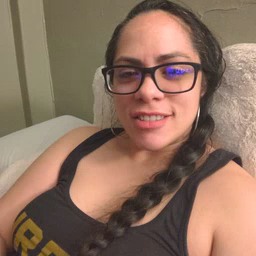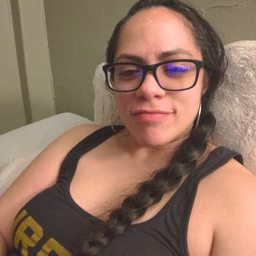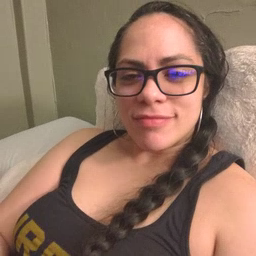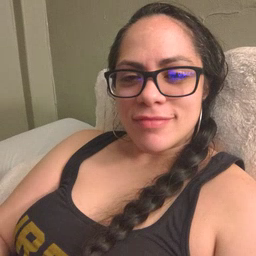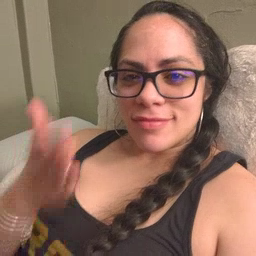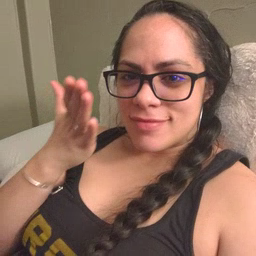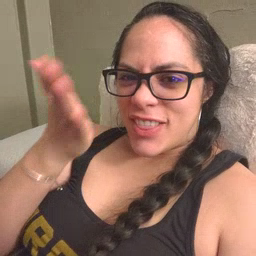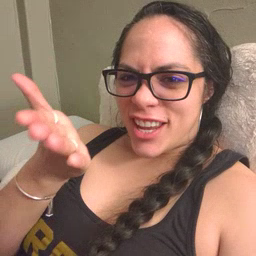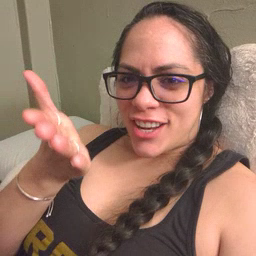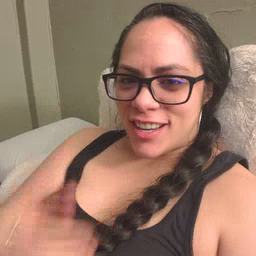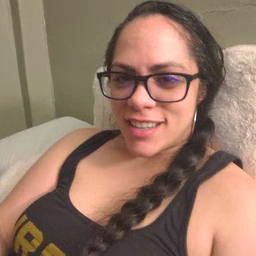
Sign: there